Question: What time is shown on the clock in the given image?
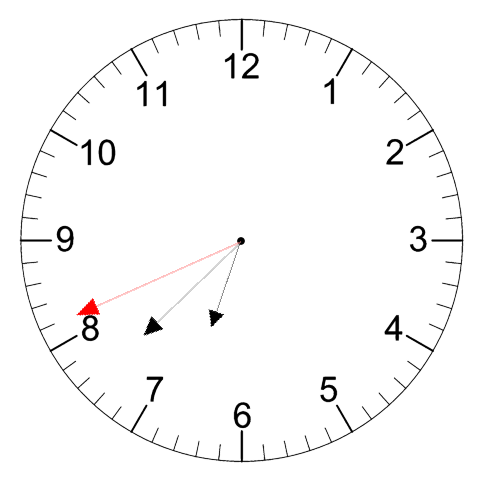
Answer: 06:37:41